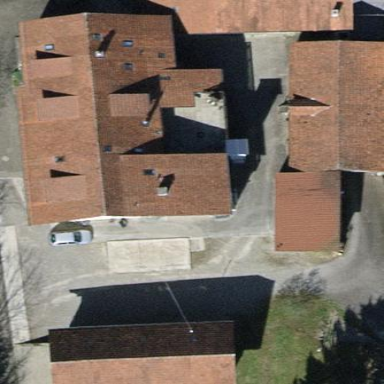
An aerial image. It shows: Gabled roof farm building.